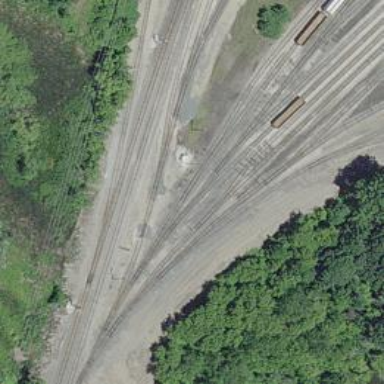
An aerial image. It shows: Railway yard.